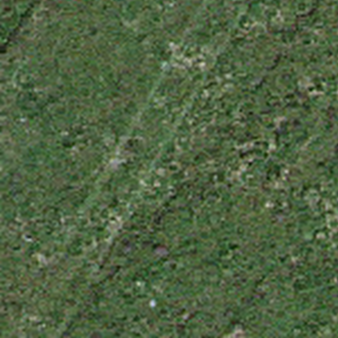
Label: other